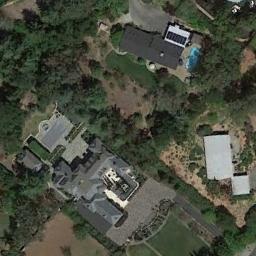
Label: residential